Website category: university
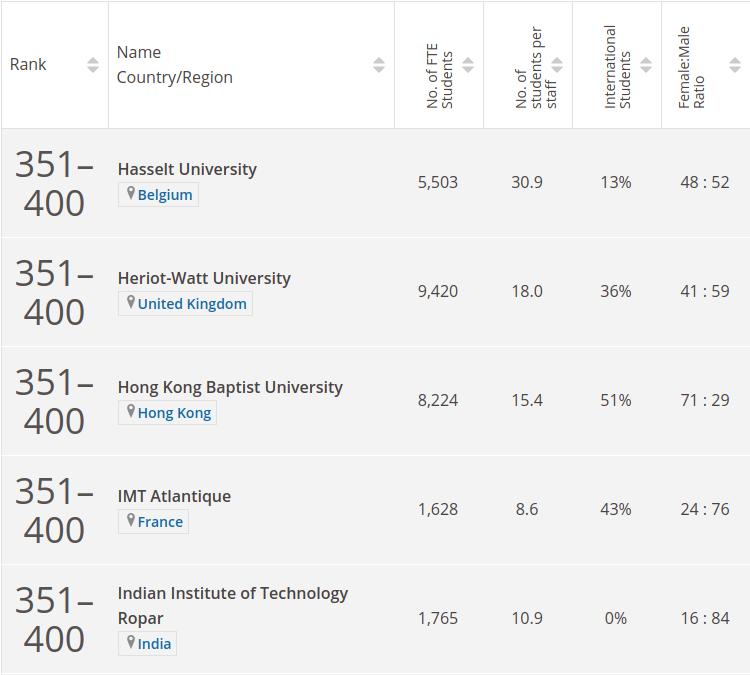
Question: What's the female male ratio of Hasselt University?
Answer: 48 : 52

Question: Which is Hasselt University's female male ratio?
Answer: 48 : 52

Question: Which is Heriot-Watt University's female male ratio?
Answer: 41 : 59

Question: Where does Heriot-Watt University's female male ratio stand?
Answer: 41 : 59

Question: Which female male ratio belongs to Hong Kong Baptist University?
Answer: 71 : 29

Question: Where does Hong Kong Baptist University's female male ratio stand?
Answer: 71 : 29

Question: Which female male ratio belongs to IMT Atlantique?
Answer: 24 : 76

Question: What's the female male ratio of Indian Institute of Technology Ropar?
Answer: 16 : 84

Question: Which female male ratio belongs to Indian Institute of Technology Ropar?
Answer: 16 : 84

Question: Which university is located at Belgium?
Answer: Hasselt University

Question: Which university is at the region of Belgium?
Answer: Hasselt University

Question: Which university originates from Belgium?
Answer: Hasselt University

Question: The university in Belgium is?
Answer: Hasselt University

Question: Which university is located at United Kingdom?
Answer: Heriot-Watt University

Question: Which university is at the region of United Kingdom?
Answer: Heriot-Watt University

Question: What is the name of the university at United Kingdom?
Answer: Heriot-Watt University

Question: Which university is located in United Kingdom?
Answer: Heriot-Watt University

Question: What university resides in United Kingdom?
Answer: Heriot-Watt University

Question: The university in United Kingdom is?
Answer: Heriot-Watt University

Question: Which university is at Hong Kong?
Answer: Hong Kong Baptist University

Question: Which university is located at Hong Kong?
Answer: Hong Kong Baptist University

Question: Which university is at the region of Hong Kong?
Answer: Hong Kong Baptist University

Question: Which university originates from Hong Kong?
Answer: Hong Kong Baptist University

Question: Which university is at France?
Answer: IMT Atlantique

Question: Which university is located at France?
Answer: IMT Atlantique

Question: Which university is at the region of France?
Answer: IMT Atlantique

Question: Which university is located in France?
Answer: IMT Atlantique

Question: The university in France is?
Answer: IMT Atlantique

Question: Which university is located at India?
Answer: Indian Institute of Technology Ropar

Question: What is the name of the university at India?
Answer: Indian Institute of Technology Ropar

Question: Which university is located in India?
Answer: Indian Institute of Technology Ropar

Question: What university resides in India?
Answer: Indian Institute of Technology Ropar

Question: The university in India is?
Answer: Indian Institute of Technology Ropar

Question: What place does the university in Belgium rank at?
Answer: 351400

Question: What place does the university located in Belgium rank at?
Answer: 351400

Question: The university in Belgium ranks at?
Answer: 351400

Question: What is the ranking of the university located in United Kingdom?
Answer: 351400

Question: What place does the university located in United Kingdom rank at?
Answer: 351400

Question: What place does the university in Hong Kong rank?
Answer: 351400

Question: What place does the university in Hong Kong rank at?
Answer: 351400

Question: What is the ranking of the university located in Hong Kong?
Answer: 351400

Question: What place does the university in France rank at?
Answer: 351400

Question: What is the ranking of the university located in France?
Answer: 351400

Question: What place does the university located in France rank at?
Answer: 351400

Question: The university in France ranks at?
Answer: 351400

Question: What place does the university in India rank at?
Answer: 351400

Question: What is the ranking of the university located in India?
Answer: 351400

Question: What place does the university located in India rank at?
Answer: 351400